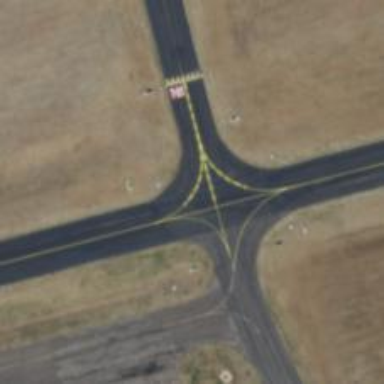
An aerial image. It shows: Image of taxiway at airport.